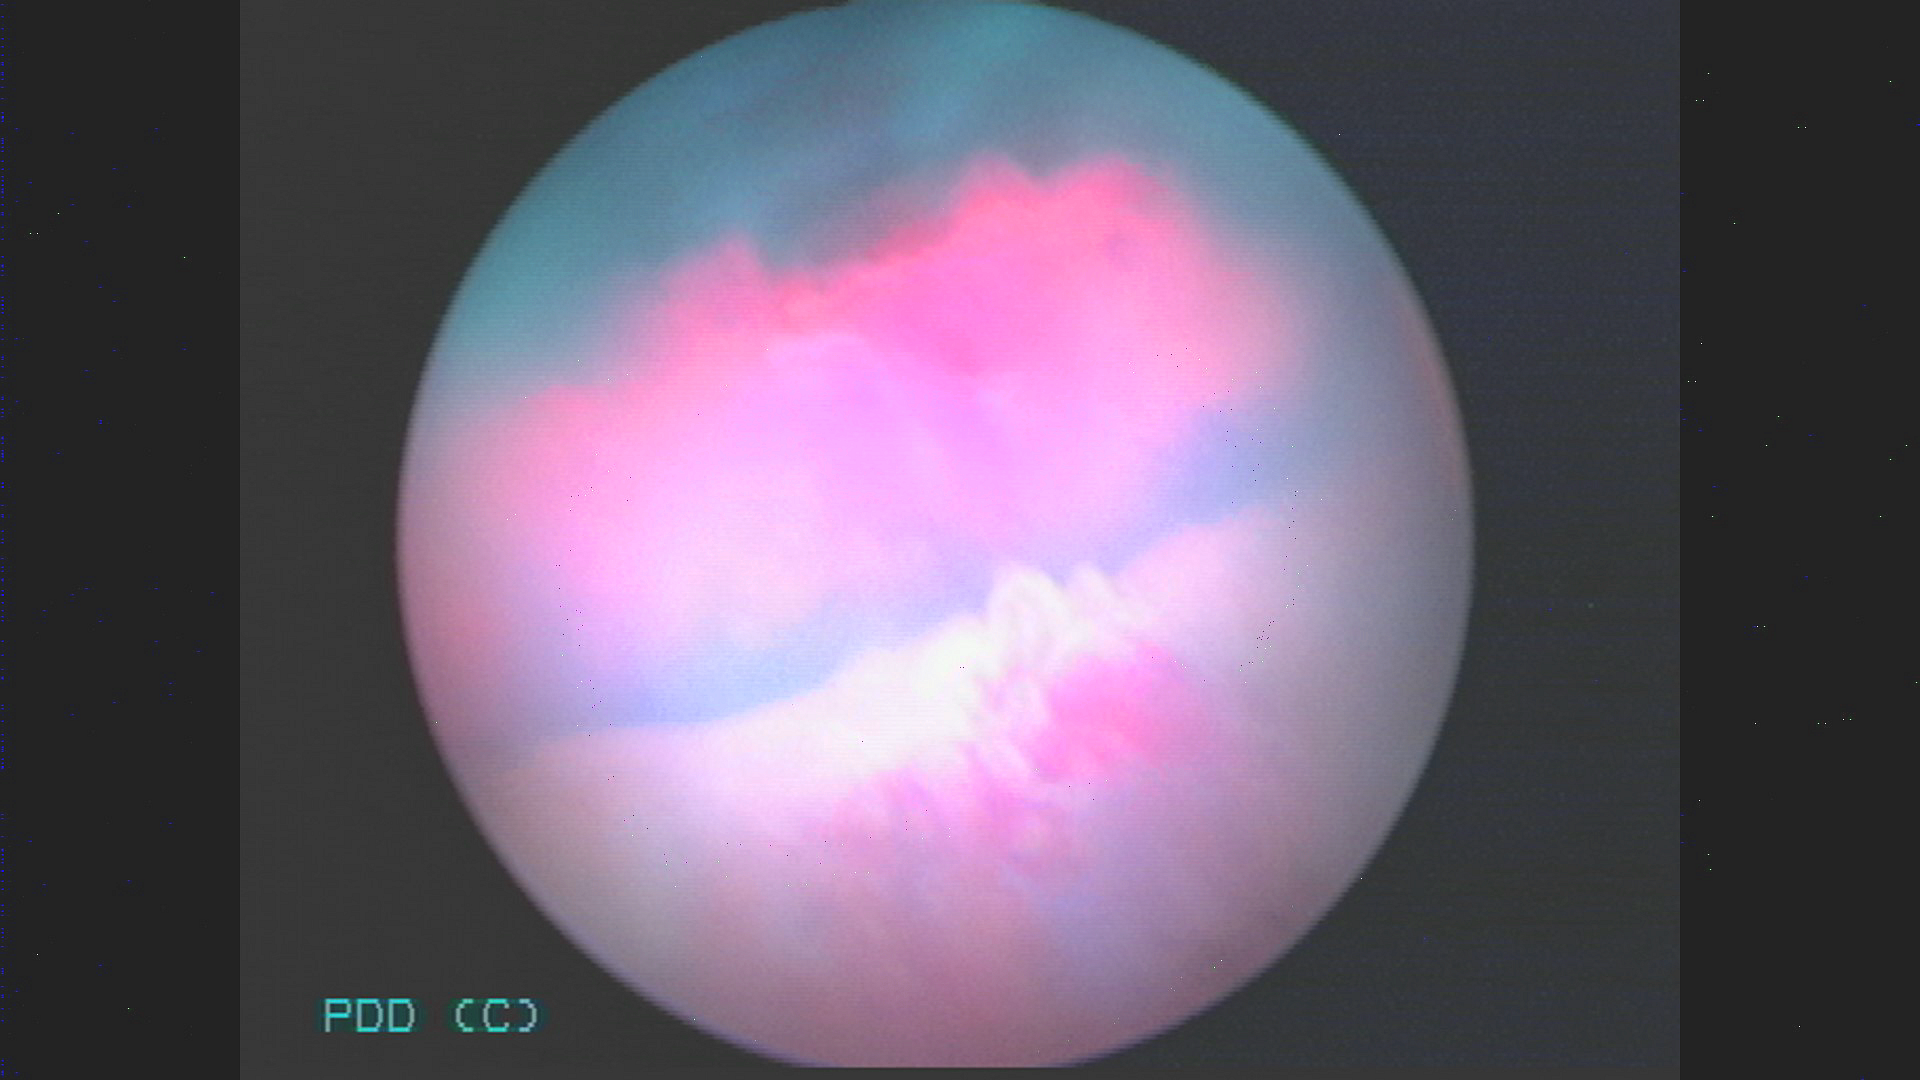
Modality: BLC
Class: Malignant
Subclass: LowGradePapillary
Lesion: L1
Stage: Ta
Morphology: Papillary
Bladder cancer association: Yes